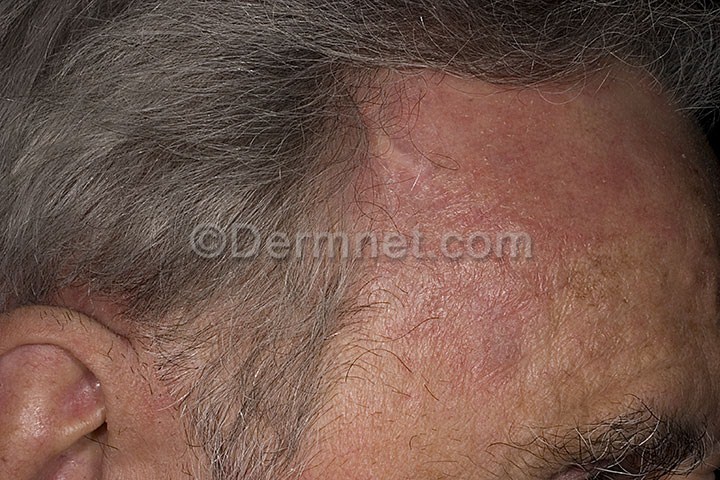
Disease: Psoriasis pictures Lichen Planus and related diseases